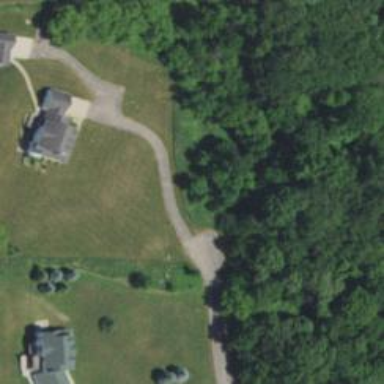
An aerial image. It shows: Driveway leading to service road.